Question: I want to Convert the following two numbers into IEEE Floating Point Standard (FPS) modified (16 bits) by changing the 23 bit fractional part to a 7 bit fractional part, and add them up. But I don't know whether I have done it correctly and how to convert the result back to decimal to get approximately 28.625
Numbers in parenthesis are hidden bits (Cause we convert number e.g 3.5 into 11.1*2^0 then 1.11 *2^1 so we omit that leftmost '1' and we call it hidden bit)

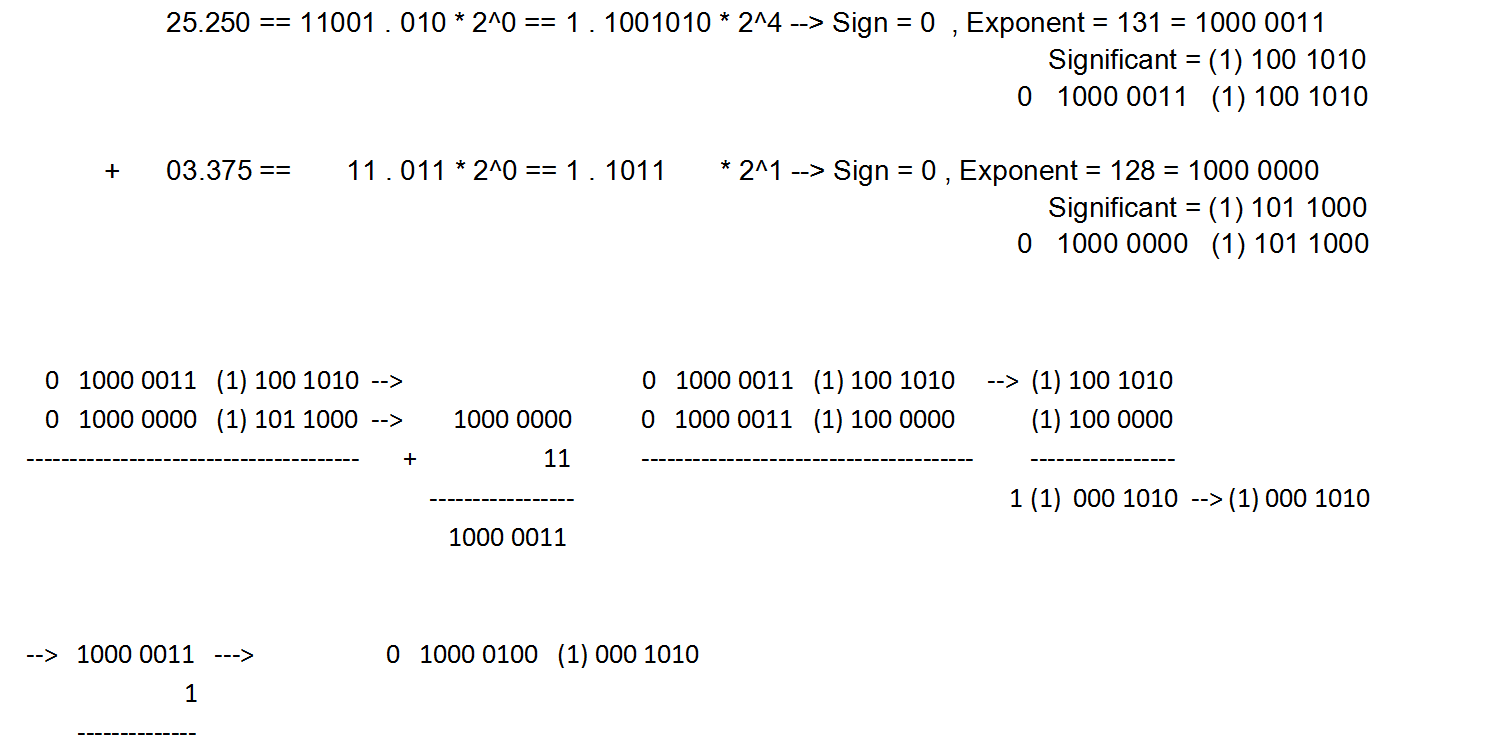
Answer: Numbers are not added by adding their significands while their exponents are different. That is like trying to add 25.25 to 3.375 by adding 2525 to 3375. It does not work. You must align the corresponding bits by shifting them and adjusting the exponents accordingly. If you had these two numbers:
- -
Then you would adjust change the smaller number, giving this pair:
- -
Then you add them:
-
Then you can round that number if necessary and convert it to another format.